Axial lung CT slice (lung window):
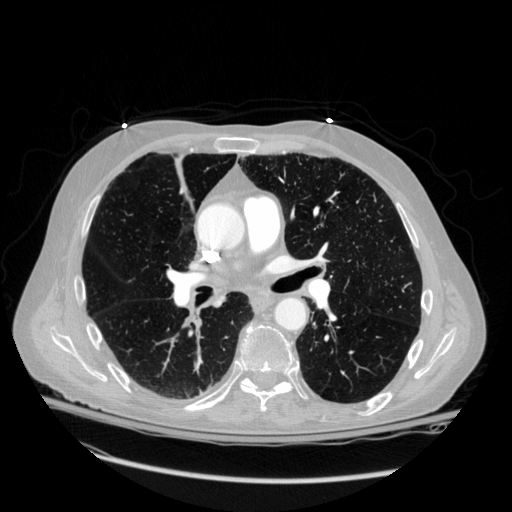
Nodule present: no